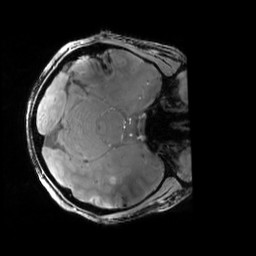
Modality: PDw
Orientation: axial
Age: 28
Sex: female
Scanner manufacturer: siemens
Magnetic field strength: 6.98 T
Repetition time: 1.78 s
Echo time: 0.00386 s